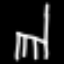
Label: chair